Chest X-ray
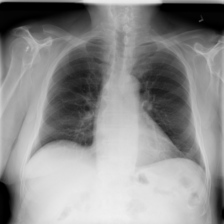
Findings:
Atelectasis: negative
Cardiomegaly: negative
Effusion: negative
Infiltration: negative
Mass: negative
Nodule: negative
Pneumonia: negative
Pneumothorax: negative
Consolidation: negative
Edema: negative
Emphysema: negative
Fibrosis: negative
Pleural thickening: negative
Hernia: negative